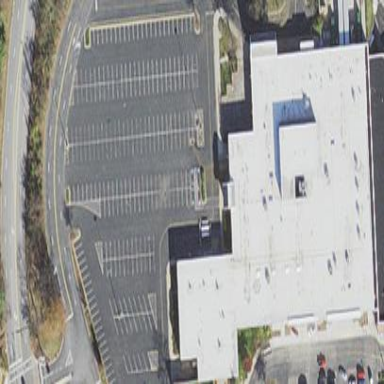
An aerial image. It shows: Retail building.